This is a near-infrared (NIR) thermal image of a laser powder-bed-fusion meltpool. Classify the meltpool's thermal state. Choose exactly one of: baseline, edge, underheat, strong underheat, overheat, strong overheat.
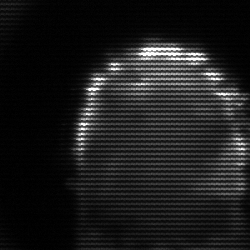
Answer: baseline